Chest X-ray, PA view. Patient: 48 years old, sex F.
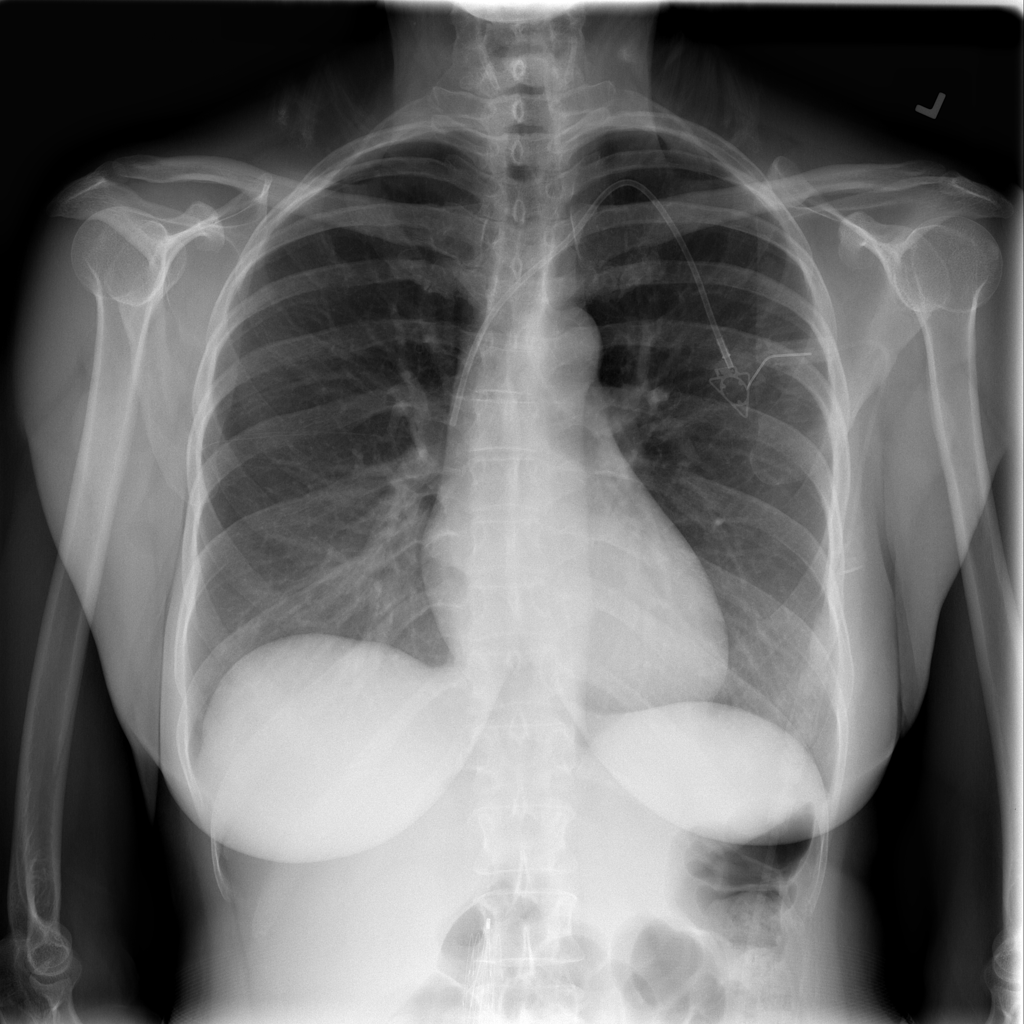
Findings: Infiltration